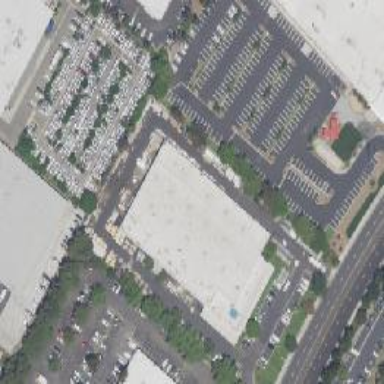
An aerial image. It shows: Commercial building.